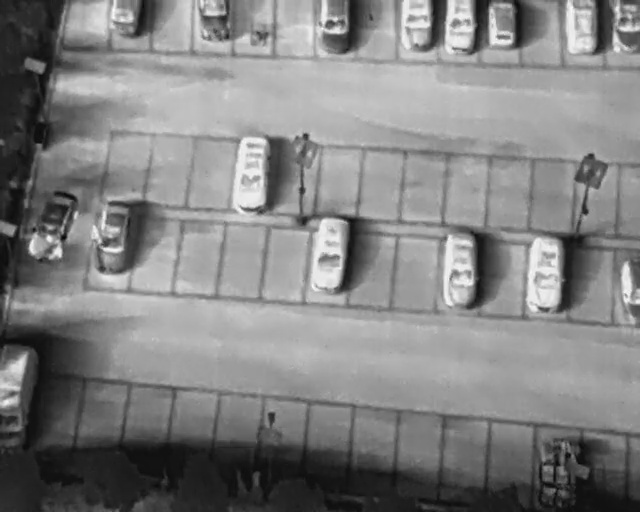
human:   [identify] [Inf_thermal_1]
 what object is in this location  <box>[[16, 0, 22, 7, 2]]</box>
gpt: <ref>1 medium car at the top left</ref>

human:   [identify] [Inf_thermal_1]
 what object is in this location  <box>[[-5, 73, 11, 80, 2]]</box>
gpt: <ref>1 large othervehicle at the bottom left</ref>

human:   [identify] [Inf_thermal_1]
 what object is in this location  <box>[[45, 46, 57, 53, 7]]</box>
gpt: <ref>1 medium car at the center</ref>